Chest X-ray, PA view. Patient: 59 years old, sex F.
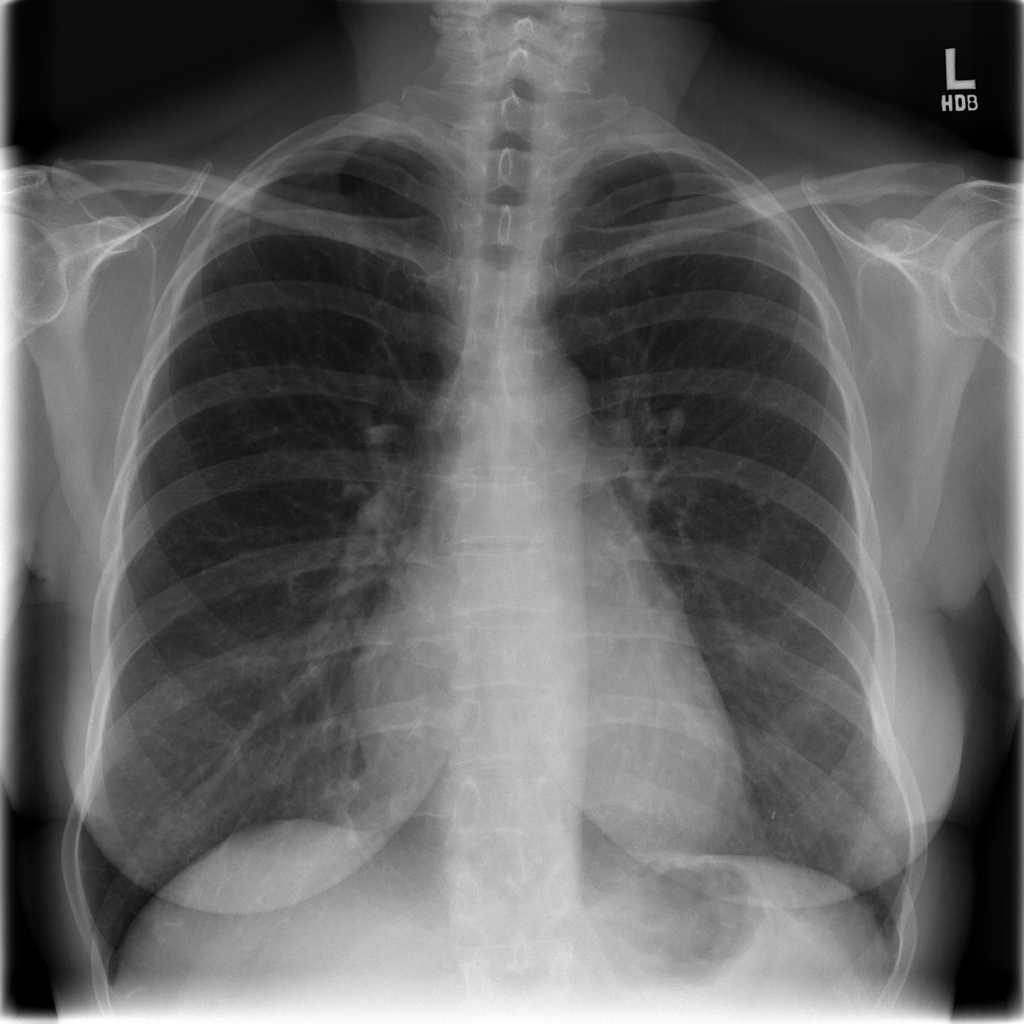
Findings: No Finding